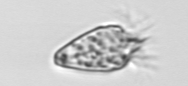
Label: Paratontonia_gracillima